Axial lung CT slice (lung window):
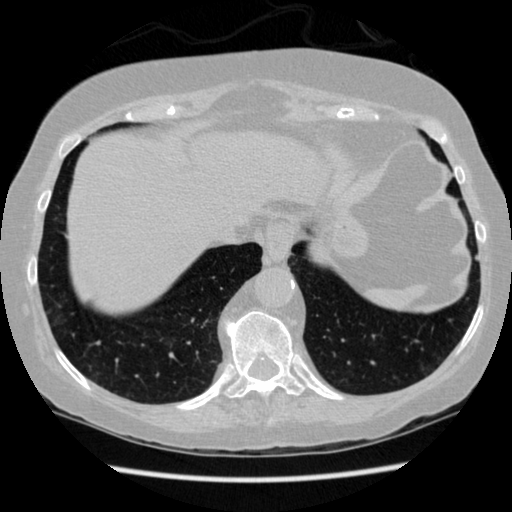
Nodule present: no